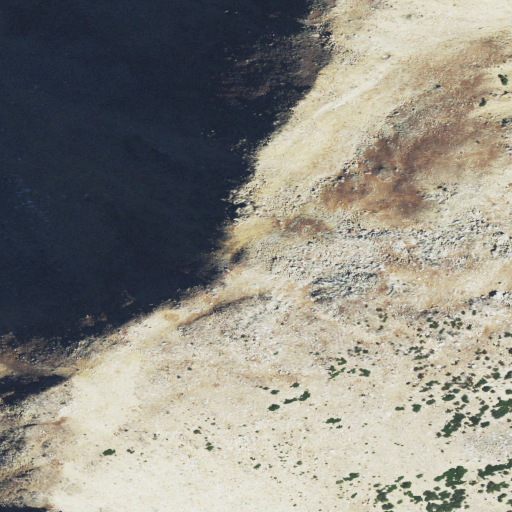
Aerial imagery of mountain in Montana named Lonesome Peak containing grassland, barren land, evergreen forest, and shrub